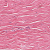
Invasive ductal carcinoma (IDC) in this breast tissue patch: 0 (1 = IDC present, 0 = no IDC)